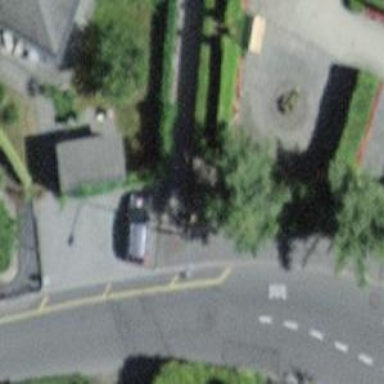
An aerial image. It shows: Bench for seating.